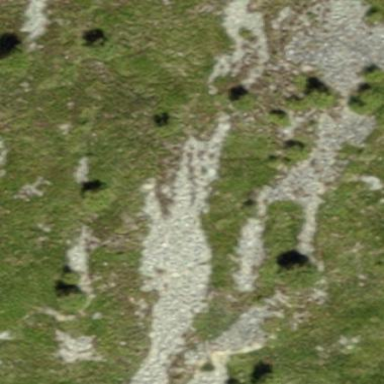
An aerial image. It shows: Natural scree.